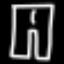
Label: pants